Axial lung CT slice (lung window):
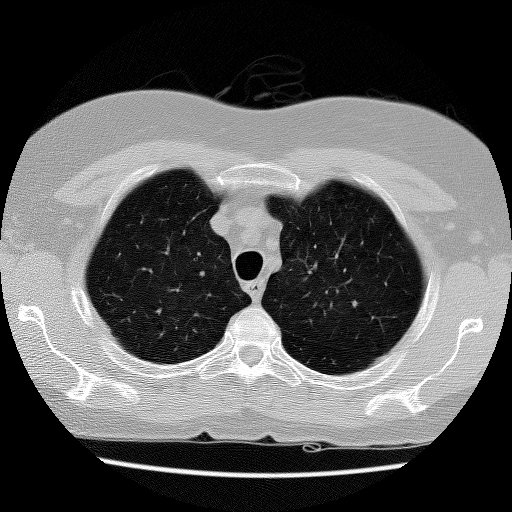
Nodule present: no